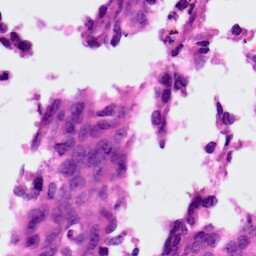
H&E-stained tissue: Ovarian